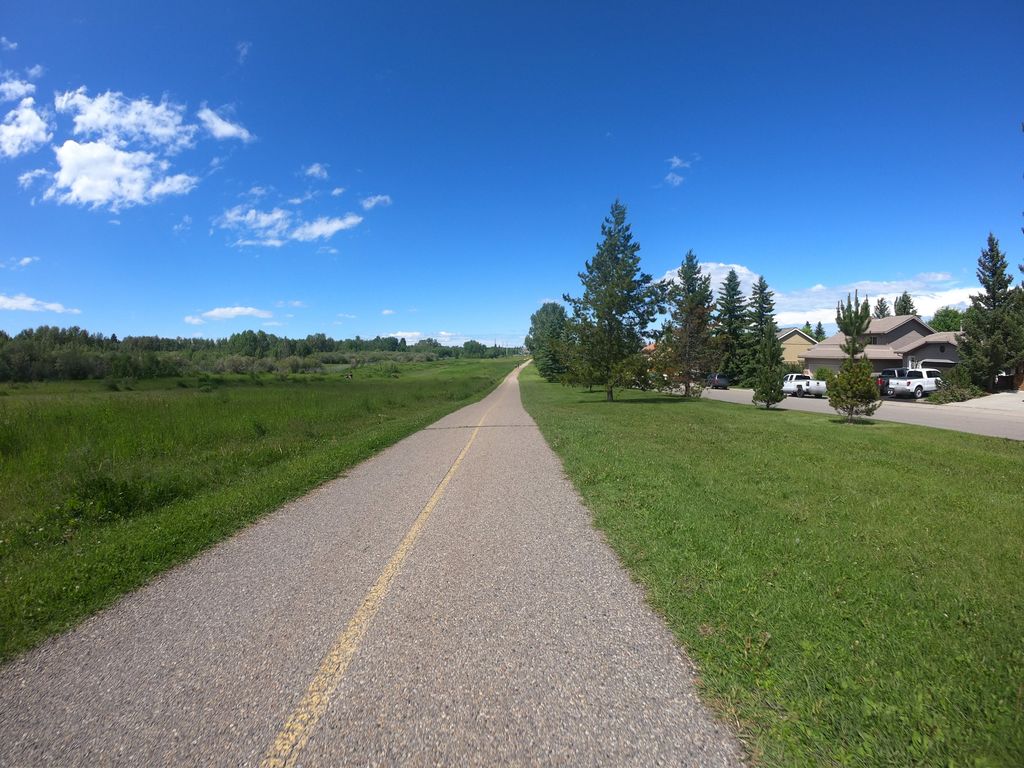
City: calgary